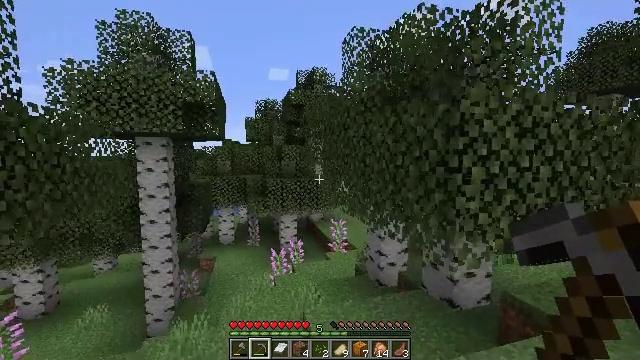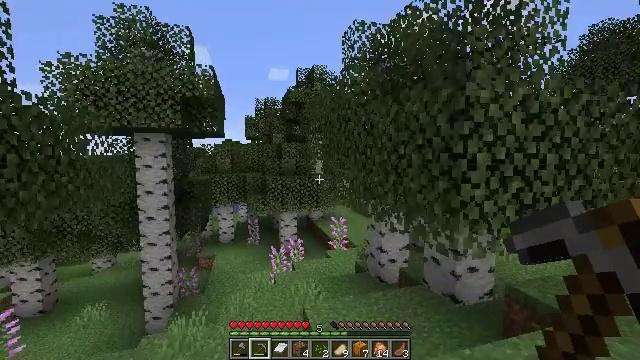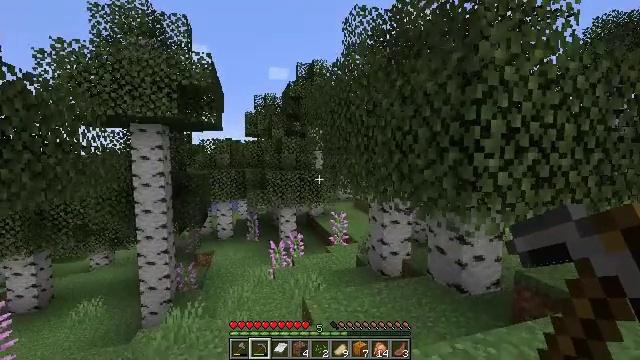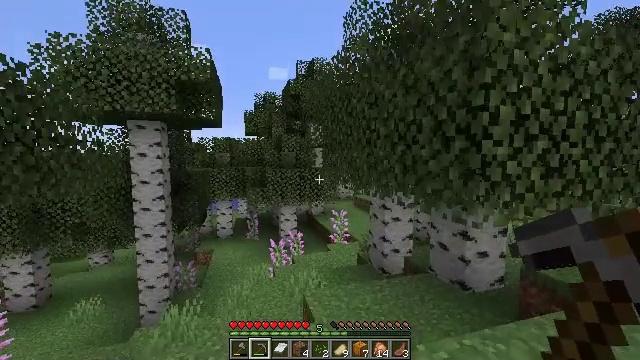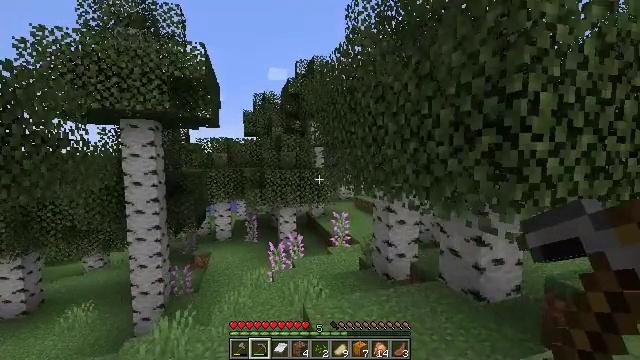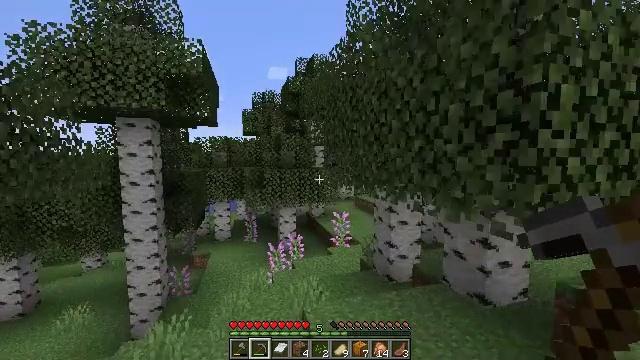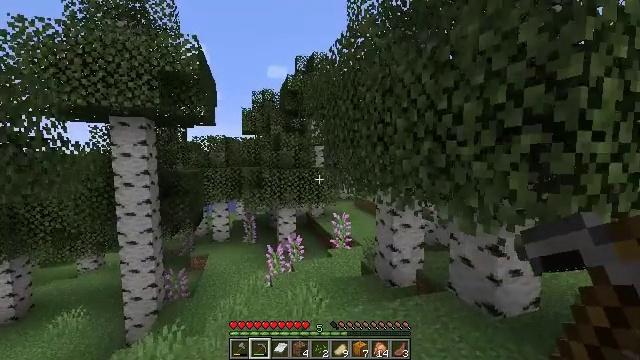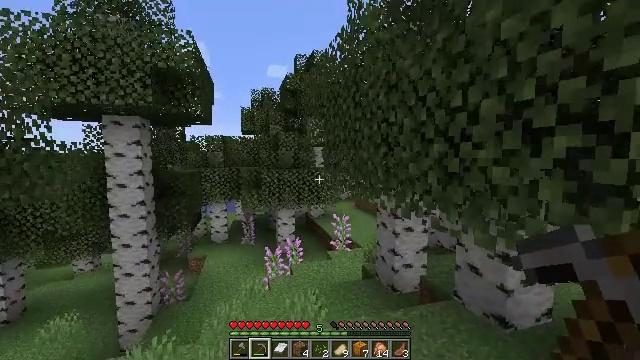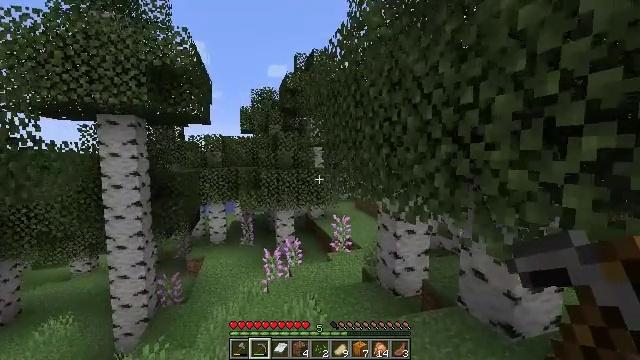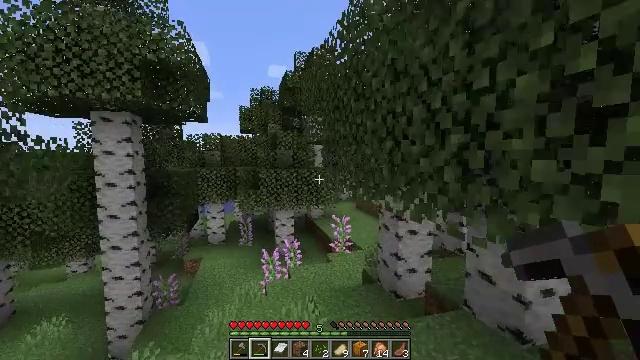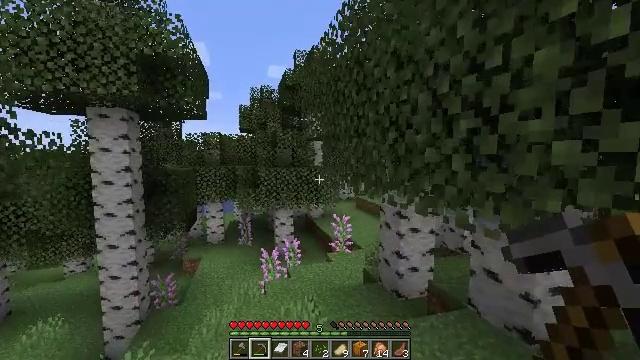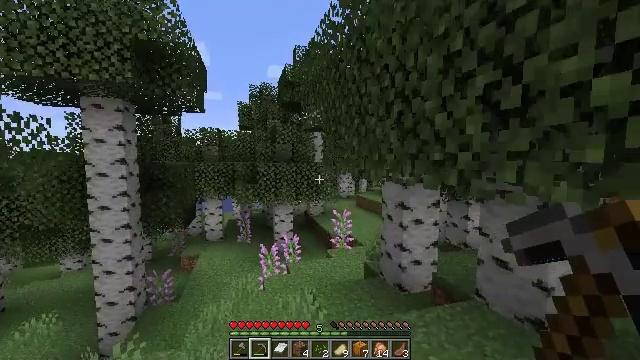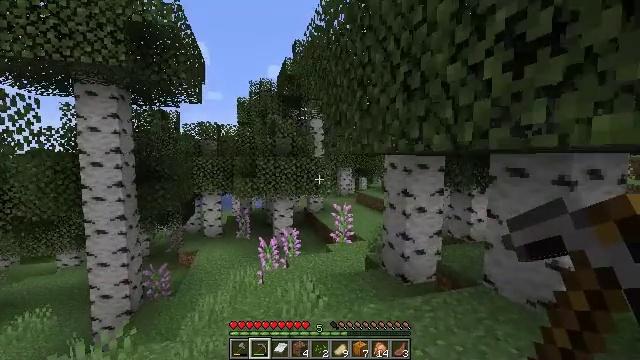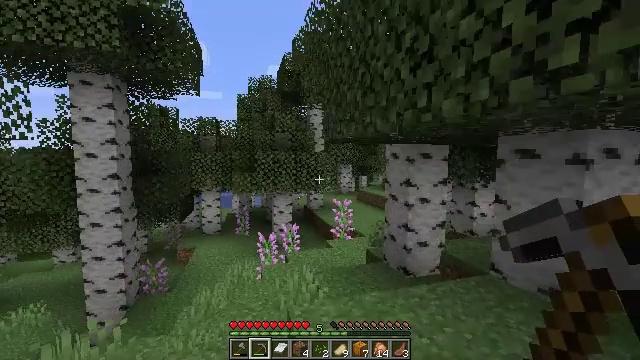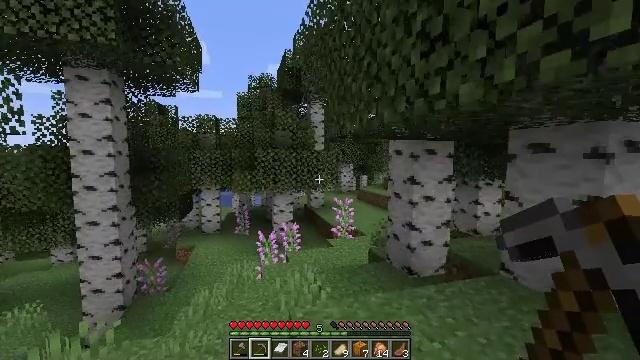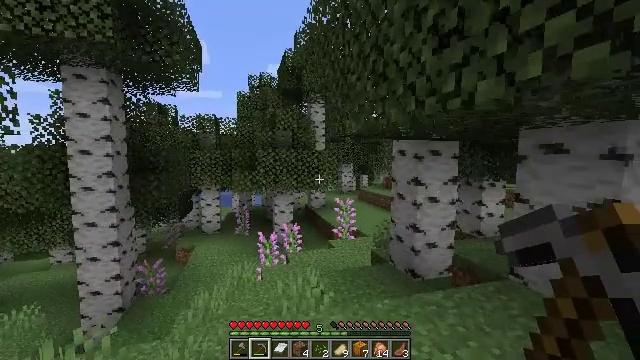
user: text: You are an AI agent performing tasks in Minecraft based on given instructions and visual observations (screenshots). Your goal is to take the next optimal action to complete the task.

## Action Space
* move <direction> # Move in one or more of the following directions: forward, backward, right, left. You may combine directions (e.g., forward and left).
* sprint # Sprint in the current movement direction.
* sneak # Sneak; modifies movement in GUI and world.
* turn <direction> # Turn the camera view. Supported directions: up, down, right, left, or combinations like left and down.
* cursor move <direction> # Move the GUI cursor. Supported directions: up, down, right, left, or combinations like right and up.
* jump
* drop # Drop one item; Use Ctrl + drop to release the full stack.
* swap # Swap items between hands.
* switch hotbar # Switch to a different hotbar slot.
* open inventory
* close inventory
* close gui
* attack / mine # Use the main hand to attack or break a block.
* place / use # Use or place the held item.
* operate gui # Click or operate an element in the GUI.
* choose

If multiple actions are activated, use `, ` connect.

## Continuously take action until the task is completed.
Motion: motion action
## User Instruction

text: Pick up the lilac.
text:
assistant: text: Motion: move forward
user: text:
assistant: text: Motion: move forward
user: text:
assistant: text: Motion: move forward
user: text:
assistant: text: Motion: move forward
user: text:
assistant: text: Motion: move forward
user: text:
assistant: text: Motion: move forward
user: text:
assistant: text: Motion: move forward
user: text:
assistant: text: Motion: move forward
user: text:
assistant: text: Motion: move forward
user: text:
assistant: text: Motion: move forward
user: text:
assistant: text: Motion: move forward
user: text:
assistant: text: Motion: move forward
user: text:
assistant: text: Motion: move forward and move left
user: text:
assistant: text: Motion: move forward and move left
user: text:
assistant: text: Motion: move forward and move left
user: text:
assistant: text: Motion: move forward and move left
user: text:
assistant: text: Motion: move forward and move left
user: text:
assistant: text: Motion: move forward
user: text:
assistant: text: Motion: move forward
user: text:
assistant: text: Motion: move forward
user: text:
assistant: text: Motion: move forward
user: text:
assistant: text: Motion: move forward
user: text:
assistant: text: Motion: move forward
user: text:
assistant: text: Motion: move forward
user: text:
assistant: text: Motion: move forward
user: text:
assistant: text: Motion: move forward
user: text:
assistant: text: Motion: move forward
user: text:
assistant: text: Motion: move forward
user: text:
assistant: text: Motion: move forward and move left
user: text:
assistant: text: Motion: move forward and move left